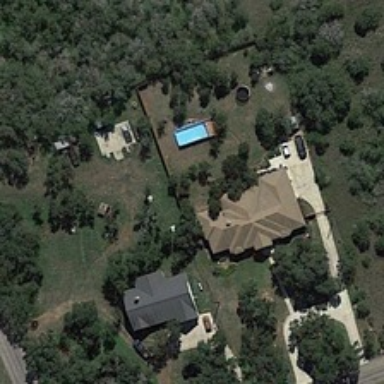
Two buildings with a swimming pool are surrounded by many sparse green trees .